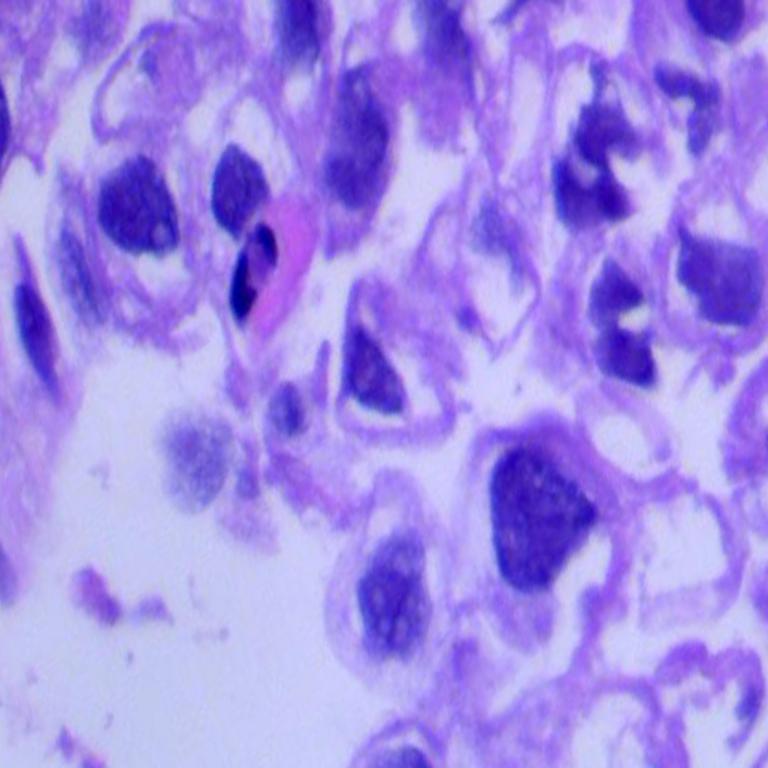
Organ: lung
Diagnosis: adenocarcinomas